Field crop: maize
Growth stage: 2
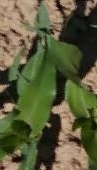
Species: maize